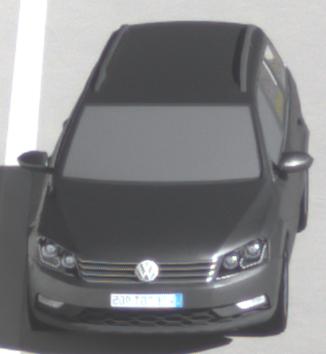
Make: VW
Model: Passat Alltrack 1.8 TSI
Detailed model: Passat (B7) Alltrack
Model produced from: 2012/03
Model produced until: 2013/06
Doors: 5
Color: gray
Road condition: dry road
Daytime: morning or afternoon
Contrast: high contrast